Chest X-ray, AP view. Patient: 35 years old, sex M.
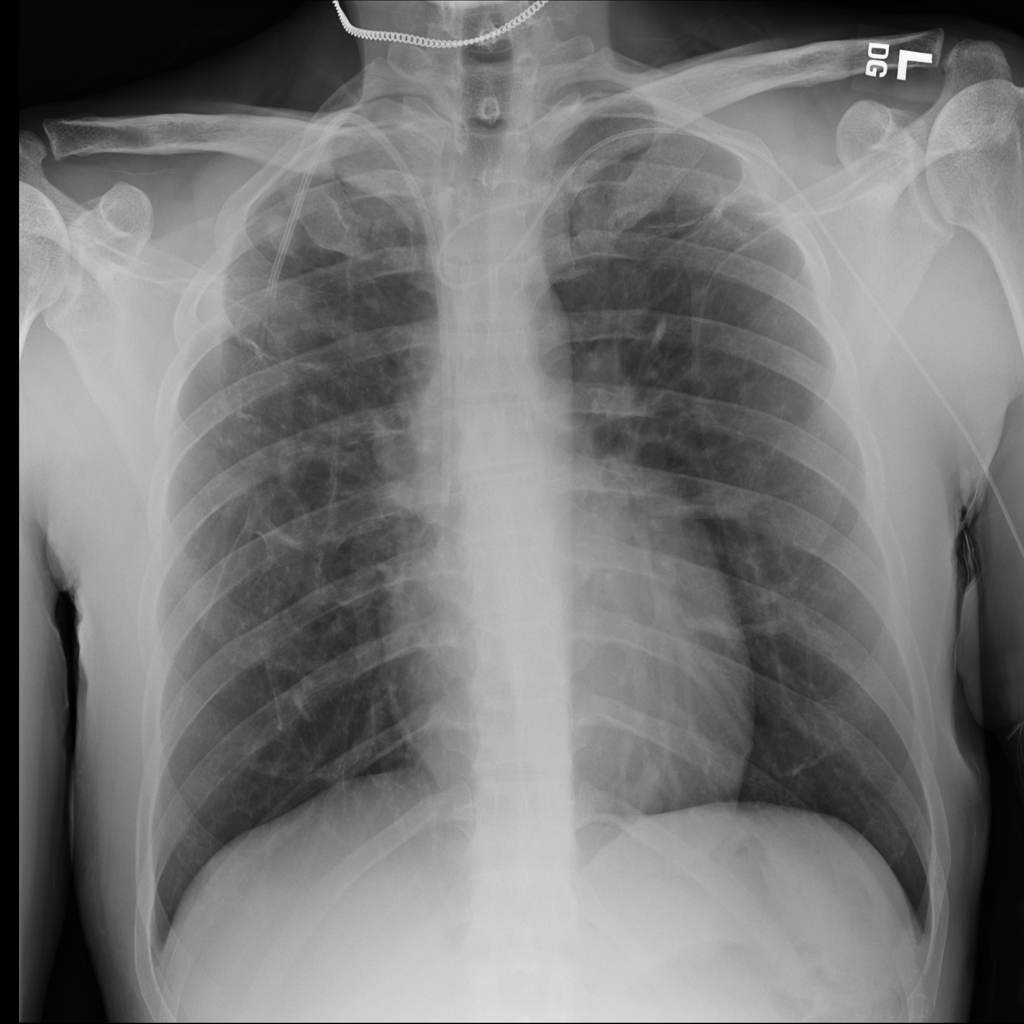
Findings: No Finding